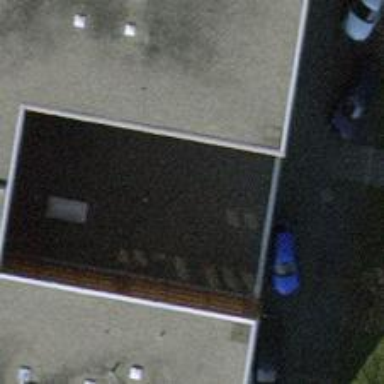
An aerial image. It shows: Car shop.